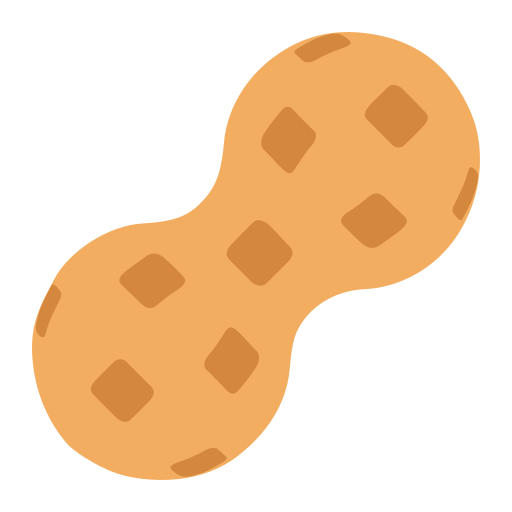
peanuts flat